Question: Need some expertise here.
I want to achieve the output similar to the one attached as a image. This snapshot format I was able to achieve using '<UL> & <LI>' (see code below) tags which was formed in the ASP.NET code behind on the load of page. The below was displayed in the div tag '<div id="catDisplay" class="catDisplay" runat="server"></div>'
'''
strDataString.Append("")
strDataString.AppendLine("<ul class='categories'>")
Do While objDataReader.Read
intCategoryID = objDataReader.GetValue(0).ToString()
strCategoryName = objDataReader.GetValue(1).ToString()
strCategoryImage = objDataReader.GetValue(2).ToString()
If Len(Trim(strCategoryImage)) = 0 Or String.IsNullOrEmpty(Trim(strCategoryImage)) = True Or String.IsNullOrWhiteSpace(Trim(strCategoryImage)) = True Then
strCategoryImageWithPath = "Images/noimage.png"
Else
strCategoryImageWithPath = "base_Clients/" & intAccountID.ToString() & "/Category/" & strCategoryImage.ToString()
End If
intSortSequence = objDataReader.GetValue(3).ToString()
intCategoryStatus = objDataReader.GetValue(4).ToString()
If Trim(intCategoryStatus) = 0 Then
setCategoryStatus = "Inactive"
End If
strDataString.Append("<li id='li_" & i & "'>")
strDataString.Append("<div class='liContents'>")
strDataString.Append("<span class='catImage'><img src='" & strCategoryImageWithPath.ToString() & "' alt='" & strCategoryName.ToString() & "' width='200' height='131' /></span>")
strDataString.Append("<span class='catContentsBar'></span>")
strDataString.Append("<span class='catTitle' title='Category Name: " & strCategoryName.ToString() & "' >" & strCategoryName.ToString() & "</span>")
strDataString.Append("<span class='catStatus' title='Category Status'>" & setCategoryStatus & "</span>")
strDataString.Append("<span class='catSort' title='Category Sort Sequence is " & intSortSequence.ToString() & "' >" & intSortSequence.ToString() & "</span>")
' the below is for the Edit and Delete Button
strDataString.Append("<span id='nav_" & i & "' class='navigation'>")
strDataString.Append("<button id='btnInsert_" & i & "' type='button' class='SmallButtonWithImage' title='Add New Category' onClick='fn_CategoryManagement(1, 0)'>")
strDataString.Append("<img src='Images/menuicons/add.png' alt='Add' hspace='2' />")
strDataString.Append("</button>")
strDataString.Append("<button id='btnEdit_" & i & "' type='button' class='SmallButtonWithImage' title='Edit Category: " + strCategoryName.ToString() + "' onClick='fn_CategoryManagement(2, """ & intCategoryID.ToString() & """)'>")
strDataString.Append("<img src='Images/menuicons/edit.gif' alt='Edit' hspace='2' />")
strDataString.Append("</button>")
strDataString.Append("<button id='btnDelete_" & i & "' type='button' class='SmallButtonWithImage' title='Delete Category: " & strCategoryName.ToString() & "' onClick='fn_DeleteConfirm(""" & intCategoryID.ToString() & """)'>")
strDataString.Append("<img src='Images/menuicons/delete.png' alt='Delete' hspace='2' />")
strDataString.Append("</button>")
strDataString.Append("</span>")
strDataString.Append("</div>")
strDataString.Append("</li>")
i = i + 1
Loop
strDataString.AppendLine("</ul>")
'''
Initially, due to time constraints, I had to opt for this. It is difficult to manage the above code. Can anyone suggest me what is the best control with some example URLs (not necessarily directly related) in ASP.NET should I use to achieve the same output with full accessibility to CSS3.
Appreciate.

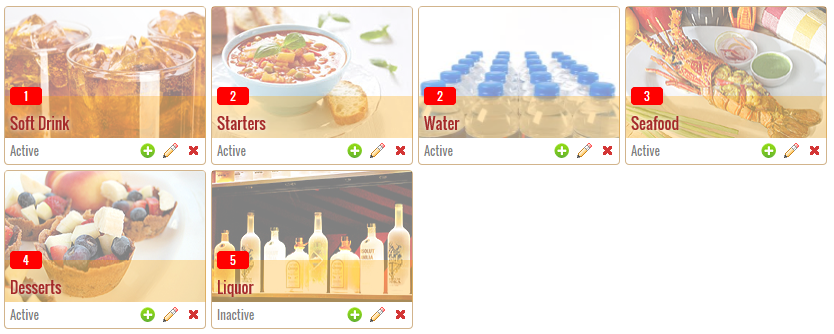
Answer: I would suggest either one from below
1. ListView control, check this Article
2. Repeater control
3. Inline syntax with for-each (Tough to ready and easy to modify layout)